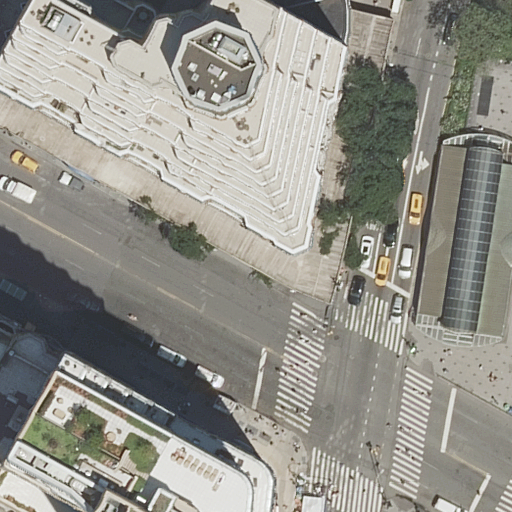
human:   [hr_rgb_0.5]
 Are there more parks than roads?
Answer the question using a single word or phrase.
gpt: no

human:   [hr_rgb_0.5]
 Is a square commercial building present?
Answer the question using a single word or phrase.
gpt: no

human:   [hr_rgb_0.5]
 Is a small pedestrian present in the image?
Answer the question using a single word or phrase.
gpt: yes

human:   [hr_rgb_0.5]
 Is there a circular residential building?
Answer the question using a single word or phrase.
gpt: no

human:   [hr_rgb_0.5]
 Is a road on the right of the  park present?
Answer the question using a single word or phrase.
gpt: no

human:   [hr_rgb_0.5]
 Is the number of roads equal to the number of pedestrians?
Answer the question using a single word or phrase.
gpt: no

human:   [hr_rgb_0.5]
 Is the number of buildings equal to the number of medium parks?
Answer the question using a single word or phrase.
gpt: no

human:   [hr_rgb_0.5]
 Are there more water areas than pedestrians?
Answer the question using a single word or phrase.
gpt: no

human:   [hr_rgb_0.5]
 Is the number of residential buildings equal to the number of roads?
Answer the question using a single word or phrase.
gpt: no

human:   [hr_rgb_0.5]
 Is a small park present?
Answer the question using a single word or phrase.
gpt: no

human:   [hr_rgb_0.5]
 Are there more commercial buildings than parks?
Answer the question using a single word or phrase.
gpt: no

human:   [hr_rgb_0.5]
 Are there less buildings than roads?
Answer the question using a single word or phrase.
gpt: yes

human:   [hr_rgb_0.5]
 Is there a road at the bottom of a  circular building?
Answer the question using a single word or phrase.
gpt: no

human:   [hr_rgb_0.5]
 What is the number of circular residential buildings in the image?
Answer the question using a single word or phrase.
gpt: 0

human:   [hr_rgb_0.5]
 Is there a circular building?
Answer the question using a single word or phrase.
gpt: no

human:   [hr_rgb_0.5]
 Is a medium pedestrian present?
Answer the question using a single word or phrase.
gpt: no

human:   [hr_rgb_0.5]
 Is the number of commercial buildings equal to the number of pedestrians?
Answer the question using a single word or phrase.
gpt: yes

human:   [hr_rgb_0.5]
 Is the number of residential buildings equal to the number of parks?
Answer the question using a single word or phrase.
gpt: no

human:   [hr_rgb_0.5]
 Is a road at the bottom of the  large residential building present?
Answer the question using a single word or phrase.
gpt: yes

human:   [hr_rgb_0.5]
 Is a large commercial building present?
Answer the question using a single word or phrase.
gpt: no

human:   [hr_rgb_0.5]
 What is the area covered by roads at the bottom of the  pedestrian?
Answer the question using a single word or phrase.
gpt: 0m2

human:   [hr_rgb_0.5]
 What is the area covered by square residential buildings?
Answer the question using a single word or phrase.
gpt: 0m2

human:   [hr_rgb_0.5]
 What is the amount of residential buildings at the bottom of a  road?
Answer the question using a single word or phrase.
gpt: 3

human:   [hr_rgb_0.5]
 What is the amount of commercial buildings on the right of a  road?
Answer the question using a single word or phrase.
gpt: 0

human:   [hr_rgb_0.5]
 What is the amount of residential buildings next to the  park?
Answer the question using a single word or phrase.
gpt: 7

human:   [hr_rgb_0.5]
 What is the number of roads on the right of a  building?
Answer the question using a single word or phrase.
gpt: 11

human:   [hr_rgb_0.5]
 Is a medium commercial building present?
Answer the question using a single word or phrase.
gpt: yes

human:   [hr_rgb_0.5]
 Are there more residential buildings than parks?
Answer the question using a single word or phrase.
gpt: yes

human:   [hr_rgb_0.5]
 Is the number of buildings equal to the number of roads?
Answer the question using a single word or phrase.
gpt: no

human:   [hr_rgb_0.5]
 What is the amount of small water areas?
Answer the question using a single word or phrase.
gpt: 0

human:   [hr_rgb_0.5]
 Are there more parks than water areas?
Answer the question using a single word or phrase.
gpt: yes

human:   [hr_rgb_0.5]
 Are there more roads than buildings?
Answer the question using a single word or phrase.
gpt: yes

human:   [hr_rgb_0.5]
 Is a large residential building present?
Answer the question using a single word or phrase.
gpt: yes

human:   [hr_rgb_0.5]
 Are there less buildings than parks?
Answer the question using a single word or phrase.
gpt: no

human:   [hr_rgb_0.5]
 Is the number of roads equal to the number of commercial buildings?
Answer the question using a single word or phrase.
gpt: no

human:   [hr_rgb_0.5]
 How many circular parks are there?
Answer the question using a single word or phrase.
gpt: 0